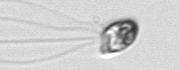
Label: flagellate_morphotype1